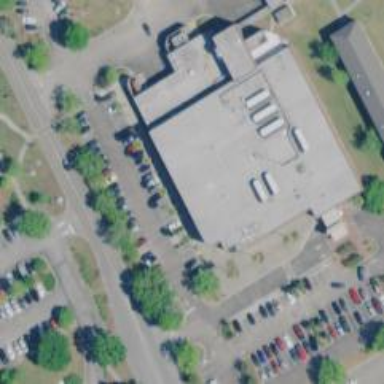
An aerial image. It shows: Clinic.